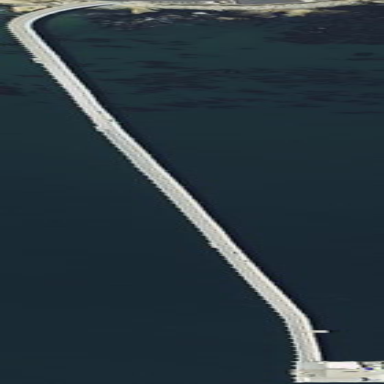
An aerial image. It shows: Paved pier.